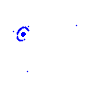
Particle: pion